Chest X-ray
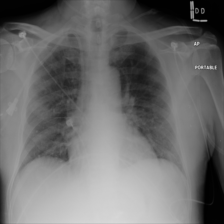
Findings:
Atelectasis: negative
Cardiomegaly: negative
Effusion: negative
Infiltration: negative
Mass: negative
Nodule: negative
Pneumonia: negative
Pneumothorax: negative
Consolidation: negative
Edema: negative
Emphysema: negative
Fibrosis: negative
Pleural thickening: negative
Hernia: negative